Question: We are making an emulator for disabled persons. There is a desktop area in this app which we are testing at the moment. How can I programmatically generate 1 mouse click and immediately after it 1 keyboard click? Time between clicks is 100 ms.
This is the code from your suggestions.
'''
import java.awt.Robot;
import java.io.Console;
import javax.swing.Timer;
public class Start {
/**
* @param args
*/
public static void main(String[] args) {
// TODO Auto-generated method stub
Timer timer = new Timer(100, new ActionListener() {
private final Robot robot = new Robot();
public void actionPerformed(ActionEvent evt) {
robot.mousePress(1);
robot.mouseRelease(1);
robot.keyPress(KeyEvent.VK_A);
robot.mouseMove(55, 145);
}
});
}
}
'''
There are 5 errors which are shown in the snapshot.

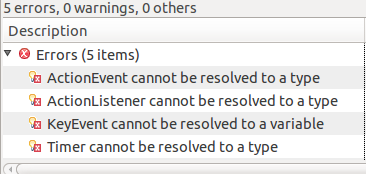
Answer: Take a look at the <URL> class to periodically generate these events; e.g.
'''
Timer timer = new Timer(100, new ActionListener() {
private final Robot robot = new Robot();
public void actionPerformed(ActionEvent evt) {
robot.mousePress(1);
robot.mouseRelease(1);
robot.keyPress(KeyEvent.VK_A);
}
});
'''